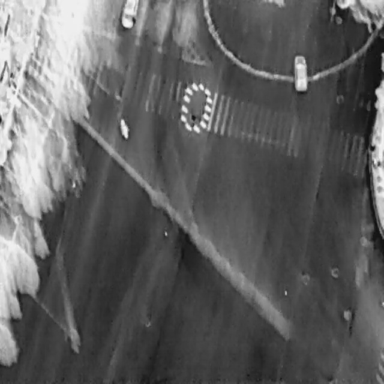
There are three objects shown in the infrared image, including two Cars, and an OtherVehicle.